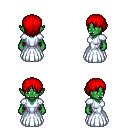
a pixel art fantasy rpg character, female body template, orc, green skin, underdress, red pants, red plain hairstyle, ghillies, four views (front, back, left, right), 2x2 character sprite sheet, small pixel art, hard edges, no anti-aliasing